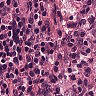
Metastatic tissue present: yes